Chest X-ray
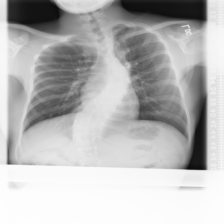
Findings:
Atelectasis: negative
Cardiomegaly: negative
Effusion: negative
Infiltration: negative
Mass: negative
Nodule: negative
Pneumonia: negative
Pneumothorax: negative
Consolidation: negative
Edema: negative
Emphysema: negative
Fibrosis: negative
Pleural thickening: negative
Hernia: negative